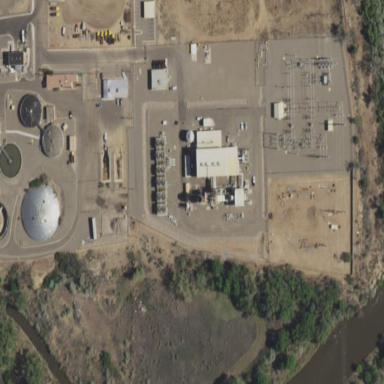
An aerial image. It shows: Power plant.